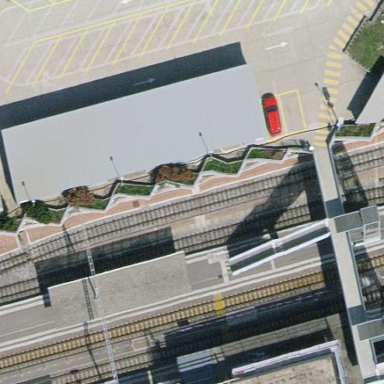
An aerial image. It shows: Paved platform for public transport. The platform is for railway services.